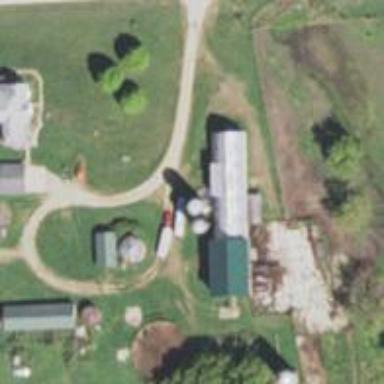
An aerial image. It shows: Silo.